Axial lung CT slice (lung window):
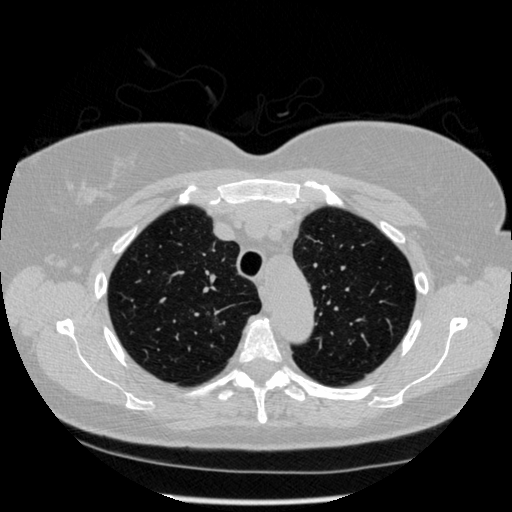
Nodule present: no